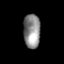
Tissue: prostate
Cell type: Fibroblasts
Senescence score: 0.6932
Nuclear area (px): 565
Mean DAPI intensity: 138.894